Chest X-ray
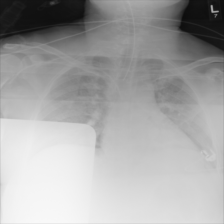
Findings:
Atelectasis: negative
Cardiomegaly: negative
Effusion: negative
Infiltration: negative
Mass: negative
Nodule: negative
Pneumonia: negative
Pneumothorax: negative
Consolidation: negative
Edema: negative
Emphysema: negative
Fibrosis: negative
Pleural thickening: negative
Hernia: negative